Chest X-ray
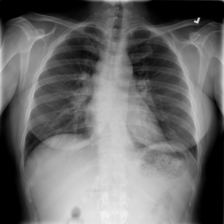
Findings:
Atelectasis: negative
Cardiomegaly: negative
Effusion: negative
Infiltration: negative
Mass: negative
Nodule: negative
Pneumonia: negative
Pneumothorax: negative
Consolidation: negative
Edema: negative
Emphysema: negative
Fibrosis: negative
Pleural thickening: negative
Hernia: negative